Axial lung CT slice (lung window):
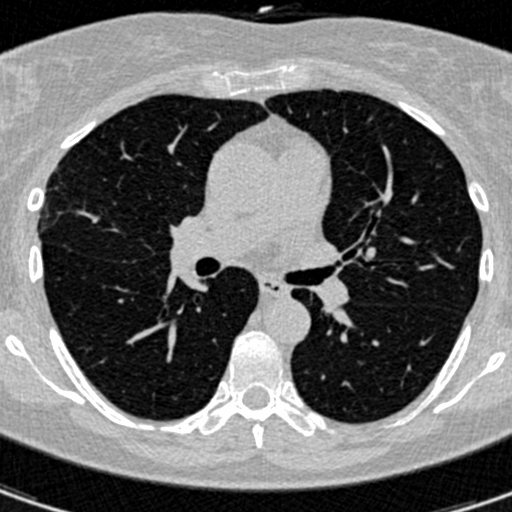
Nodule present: no